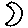
Label: moon